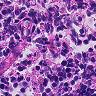
Metastatic tissue present: no